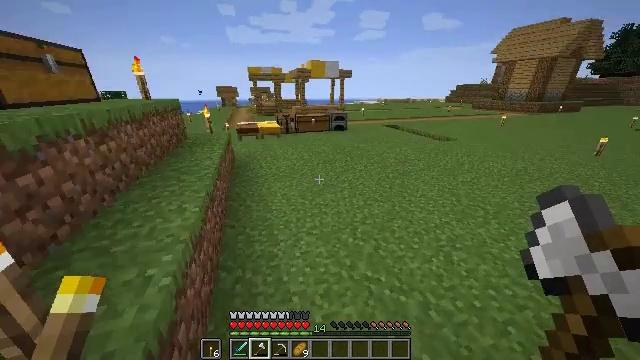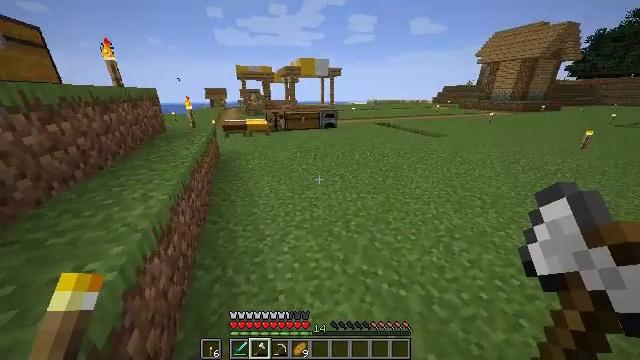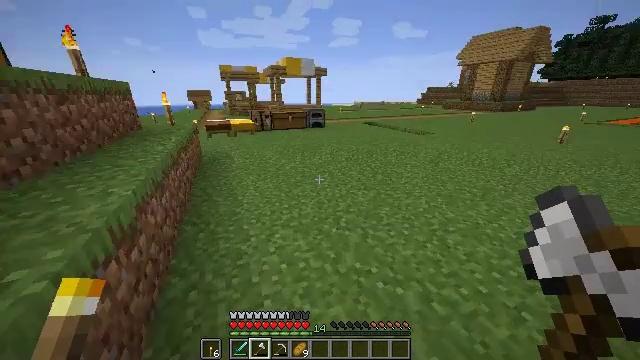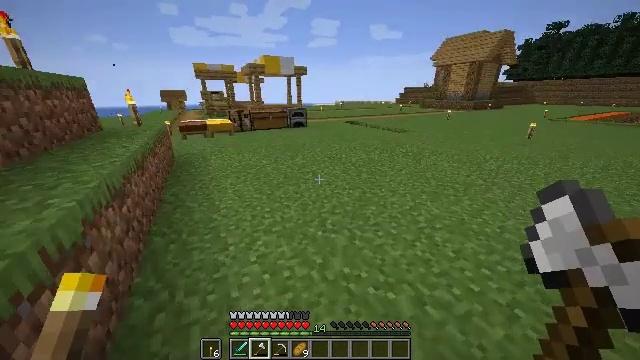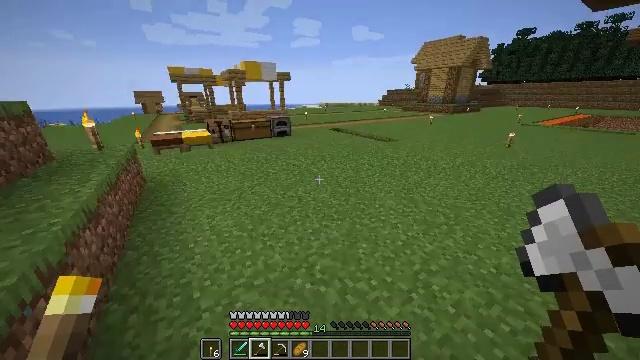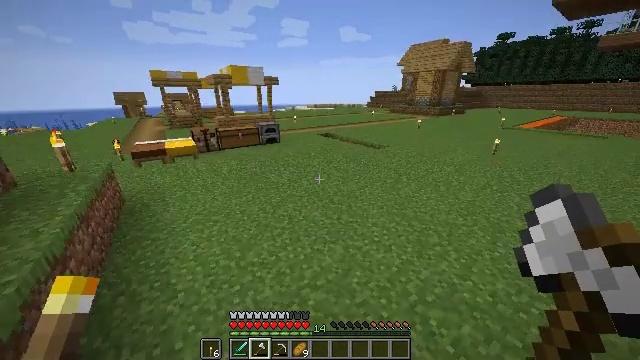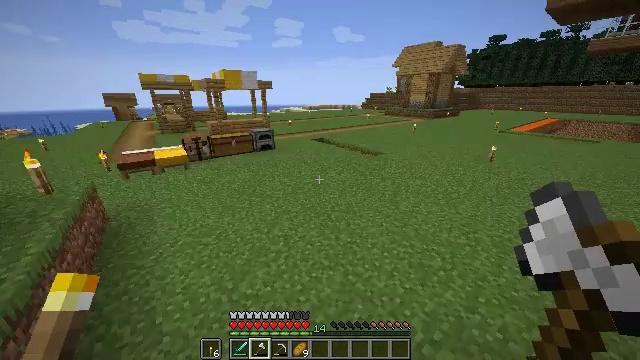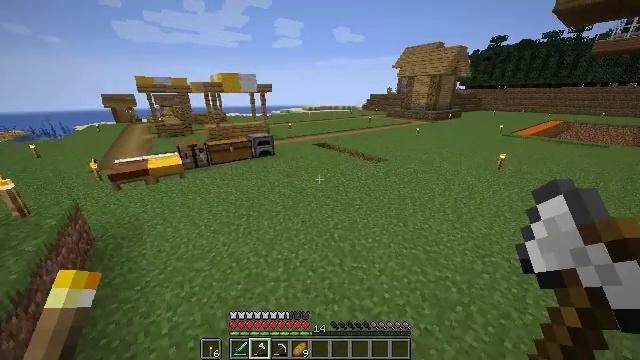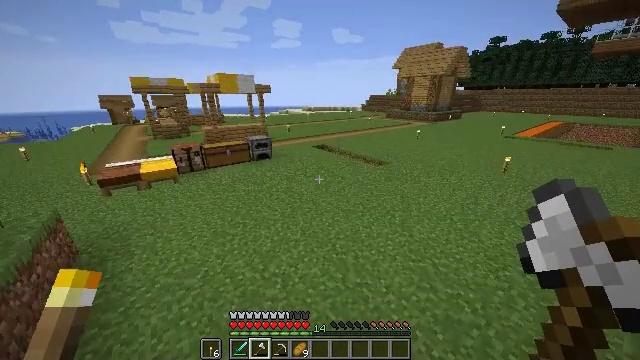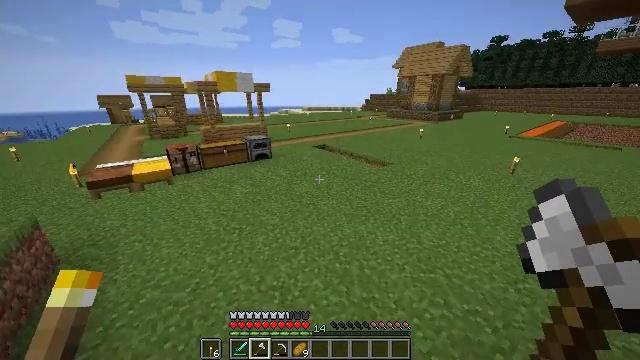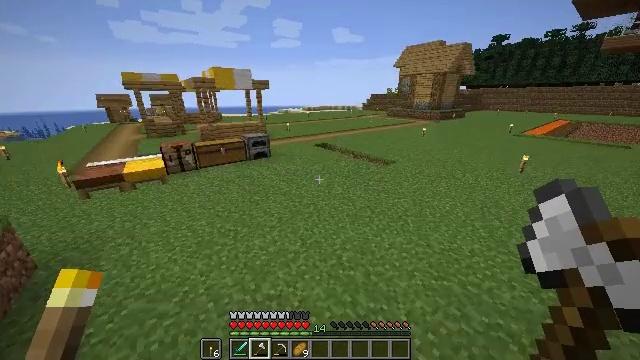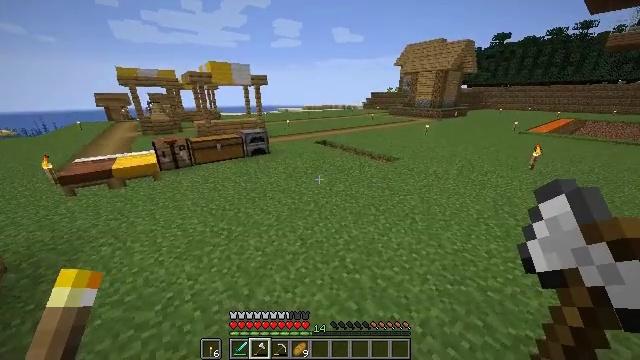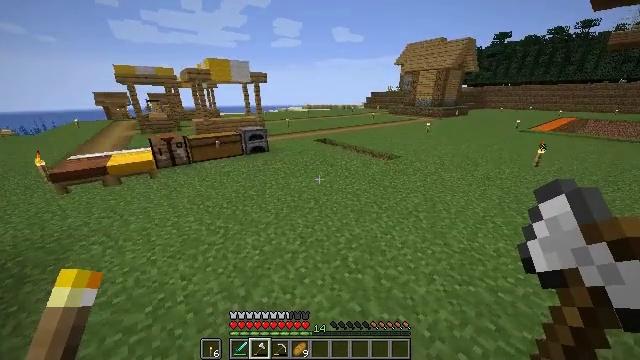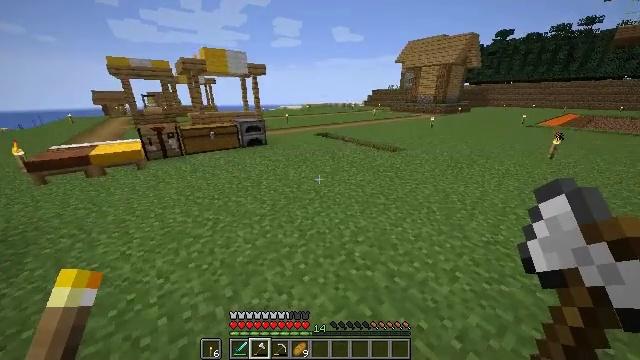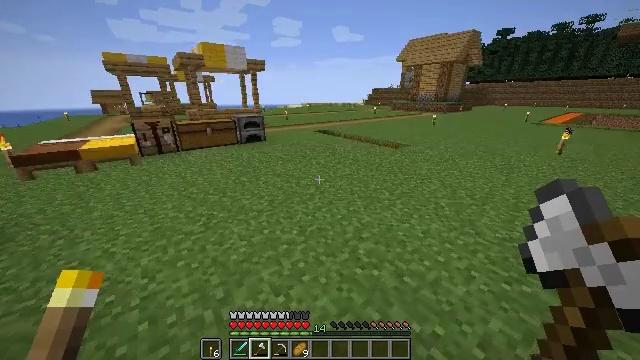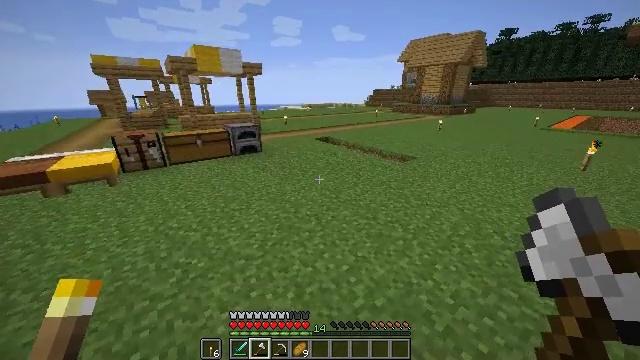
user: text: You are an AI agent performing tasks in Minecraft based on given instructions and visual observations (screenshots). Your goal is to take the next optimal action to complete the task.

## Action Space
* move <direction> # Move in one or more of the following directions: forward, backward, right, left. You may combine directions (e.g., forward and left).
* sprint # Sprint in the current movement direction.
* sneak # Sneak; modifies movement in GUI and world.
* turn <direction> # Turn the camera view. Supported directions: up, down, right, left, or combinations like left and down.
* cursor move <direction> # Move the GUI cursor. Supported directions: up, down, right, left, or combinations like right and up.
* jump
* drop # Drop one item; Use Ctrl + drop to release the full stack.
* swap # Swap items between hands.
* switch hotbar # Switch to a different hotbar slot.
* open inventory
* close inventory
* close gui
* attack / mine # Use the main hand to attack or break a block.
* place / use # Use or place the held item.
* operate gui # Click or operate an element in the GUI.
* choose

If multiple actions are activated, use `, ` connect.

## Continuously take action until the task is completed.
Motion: motion action
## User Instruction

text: Mine grass block from the ground.
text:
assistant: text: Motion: move forward, sprint, turn right
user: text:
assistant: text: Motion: move forward, sprint, turn right, jump
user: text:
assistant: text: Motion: move forward, turn right, jump
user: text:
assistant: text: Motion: move forward, turn right, jump
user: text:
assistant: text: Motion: move forward, turn right, jump
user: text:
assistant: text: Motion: move forward, turn right, jump
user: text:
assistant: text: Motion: move forward, jump
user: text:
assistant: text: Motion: move forward, jump
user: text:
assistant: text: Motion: move forward, jump
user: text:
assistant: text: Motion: move forward, jump
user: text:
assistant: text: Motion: move forward, jump
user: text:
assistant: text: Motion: move forward, jump
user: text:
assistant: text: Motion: move forward, jump
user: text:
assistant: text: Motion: move forward, jump
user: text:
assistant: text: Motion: move forward, sprint, jump
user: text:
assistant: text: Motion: move forward, sprint, jump
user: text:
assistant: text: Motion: move forward, sprint, jump
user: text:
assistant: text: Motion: move forward, sprint, turn left, jump
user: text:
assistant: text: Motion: move forward, turn left and down, jump
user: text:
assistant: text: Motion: move forward, turn left and down, jump
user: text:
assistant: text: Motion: move forward, jump
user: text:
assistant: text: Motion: move forward, jump
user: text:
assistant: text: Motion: move forward, jump
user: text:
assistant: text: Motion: move forward, turn down, jump
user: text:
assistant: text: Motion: move forward, turn down, jump
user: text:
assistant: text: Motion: move forward, turn down, jump
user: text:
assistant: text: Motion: move forward, sprint, turn down, jump
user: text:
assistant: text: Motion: move forward, sprint, jump
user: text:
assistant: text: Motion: move forward, sprint, jump
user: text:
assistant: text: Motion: move forward, sprint, jump